Field crop: maize
Growth stage: 1
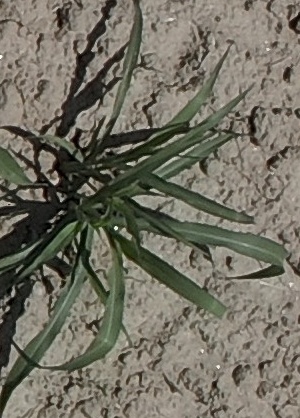
Species: sorghum